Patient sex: M
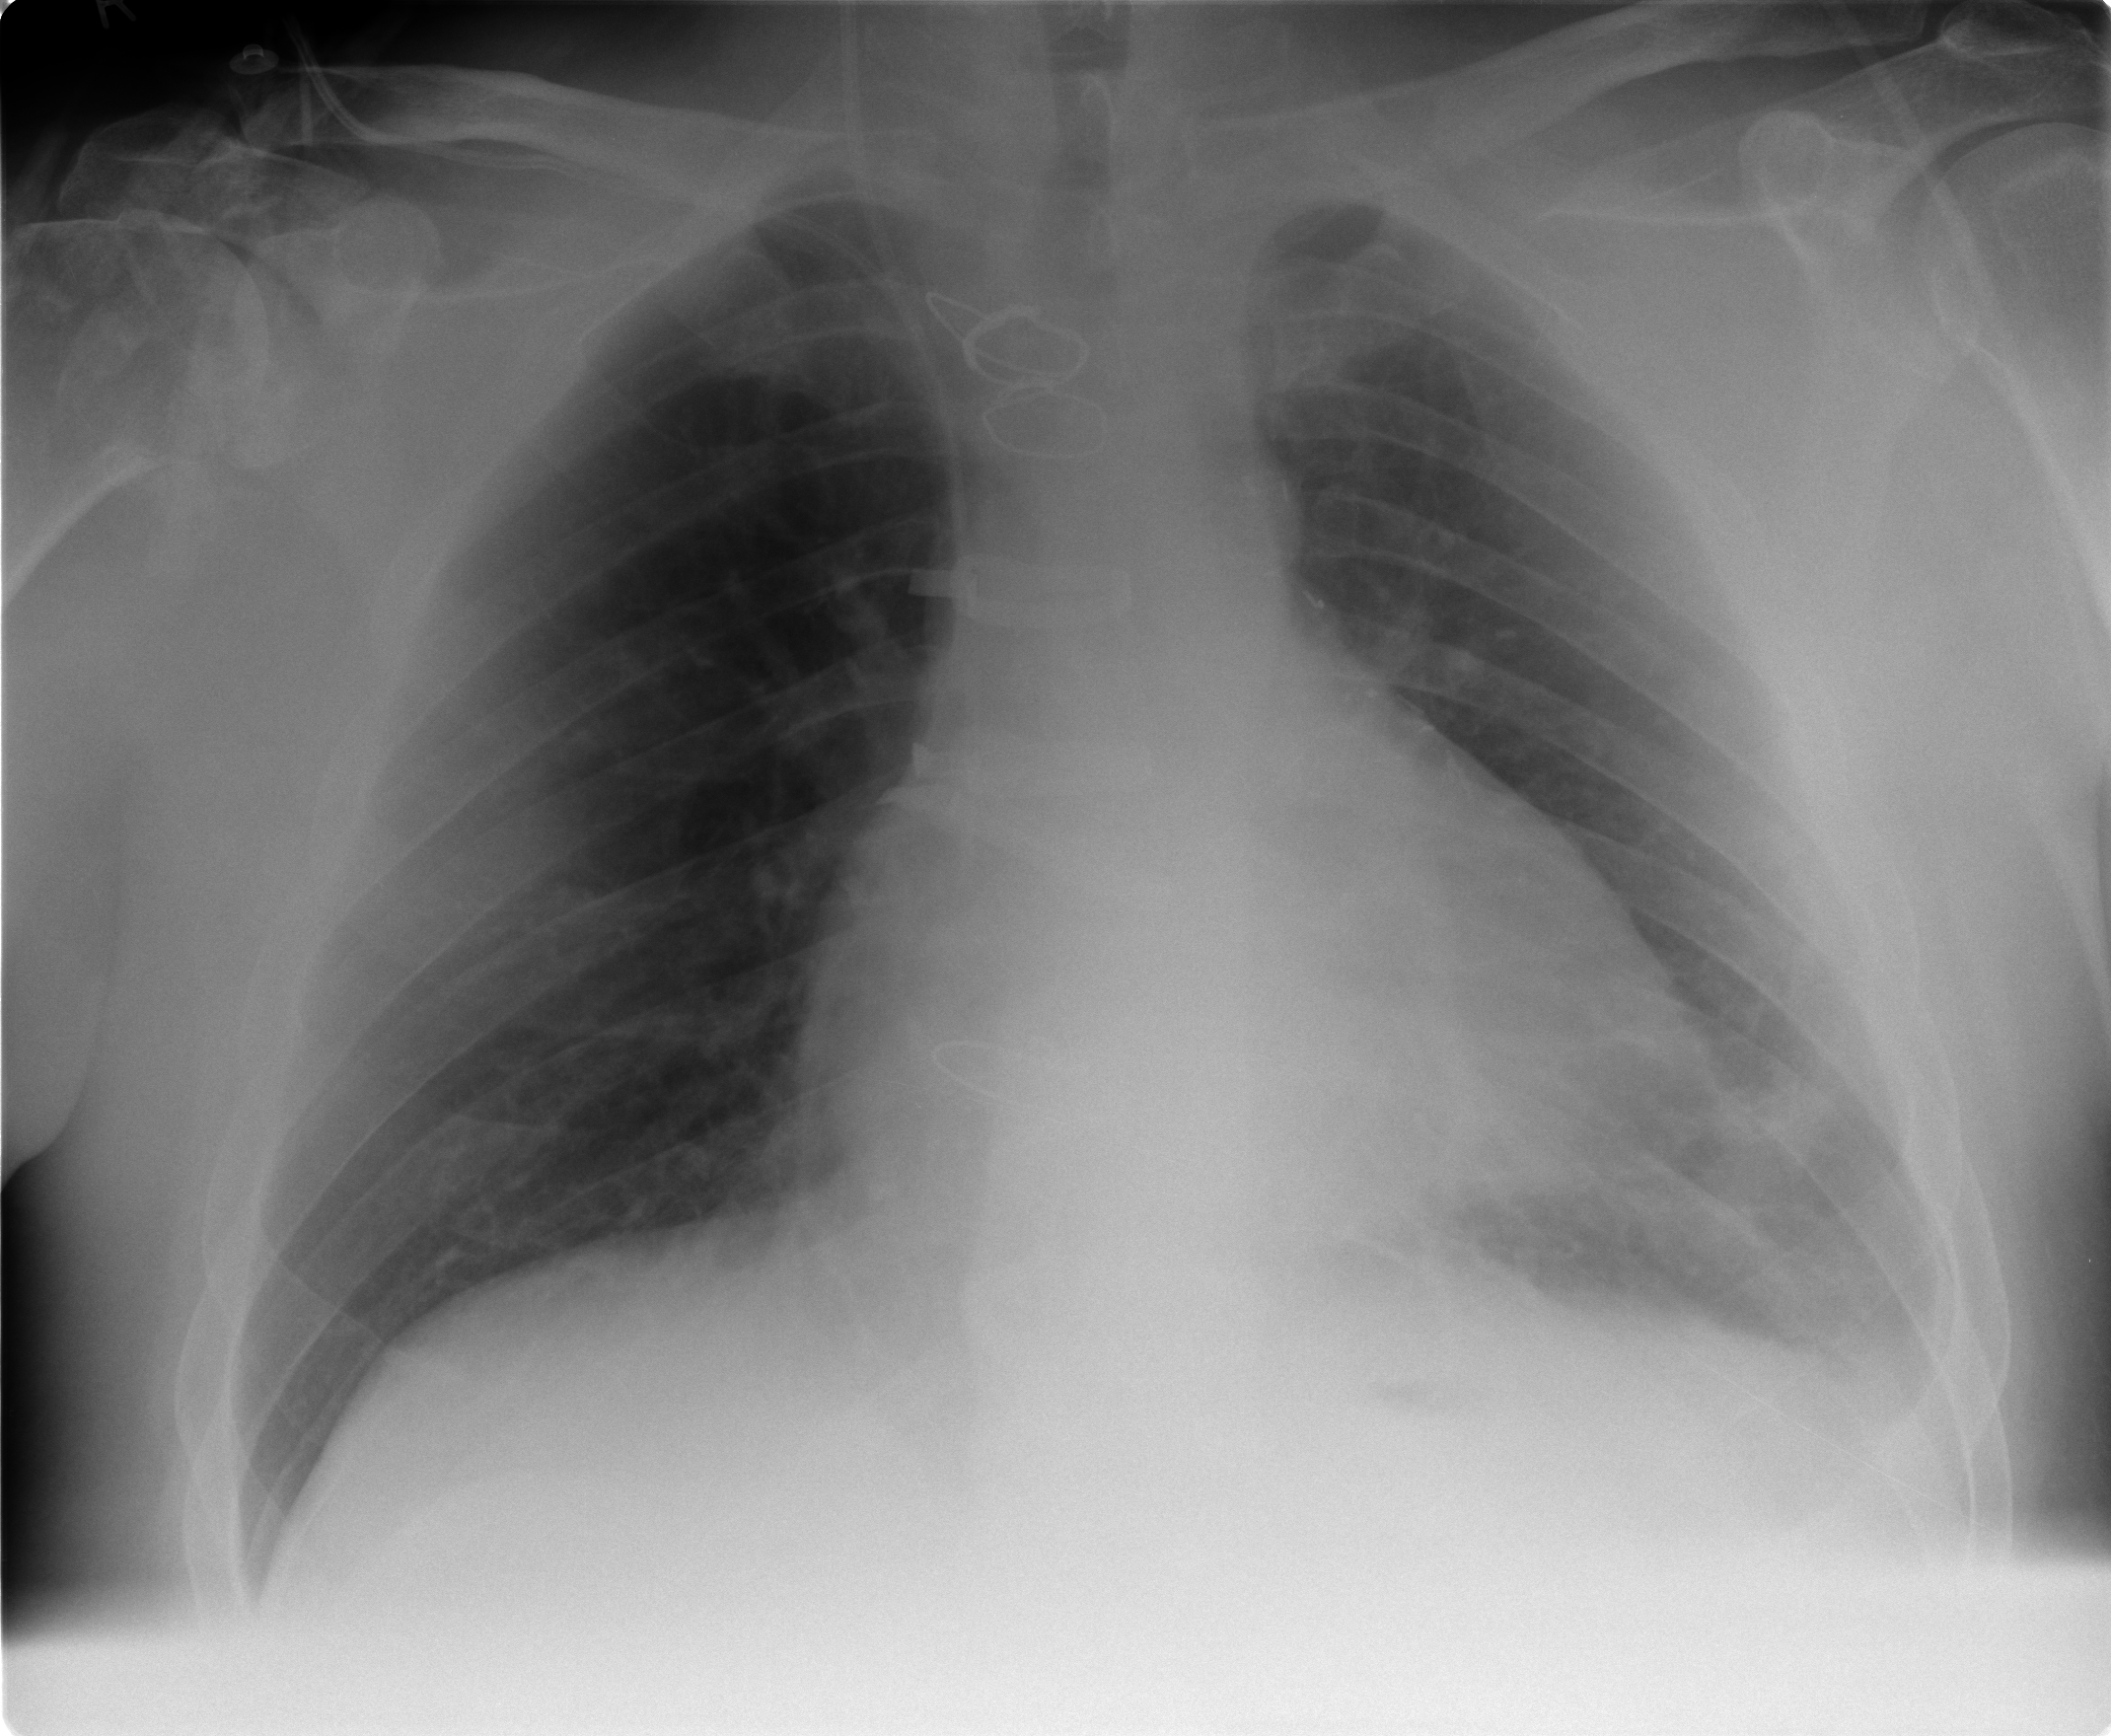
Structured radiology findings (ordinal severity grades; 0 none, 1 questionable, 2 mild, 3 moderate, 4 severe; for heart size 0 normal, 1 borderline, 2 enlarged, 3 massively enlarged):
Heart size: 2
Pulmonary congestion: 0
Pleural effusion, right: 0
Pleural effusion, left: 2
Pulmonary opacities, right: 0
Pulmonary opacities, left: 0
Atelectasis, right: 0
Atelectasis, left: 2